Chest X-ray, AP view. Patient: 38 years old, sex M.
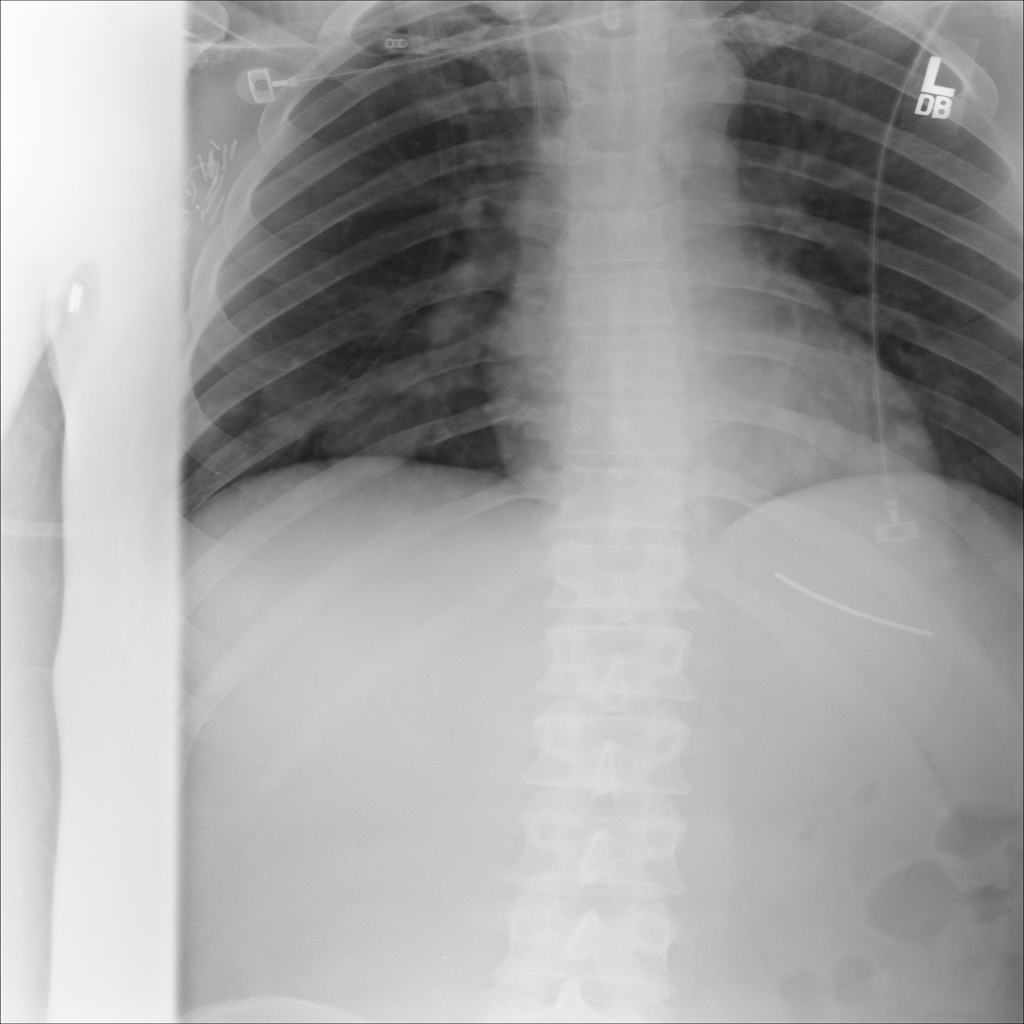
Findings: Nodule